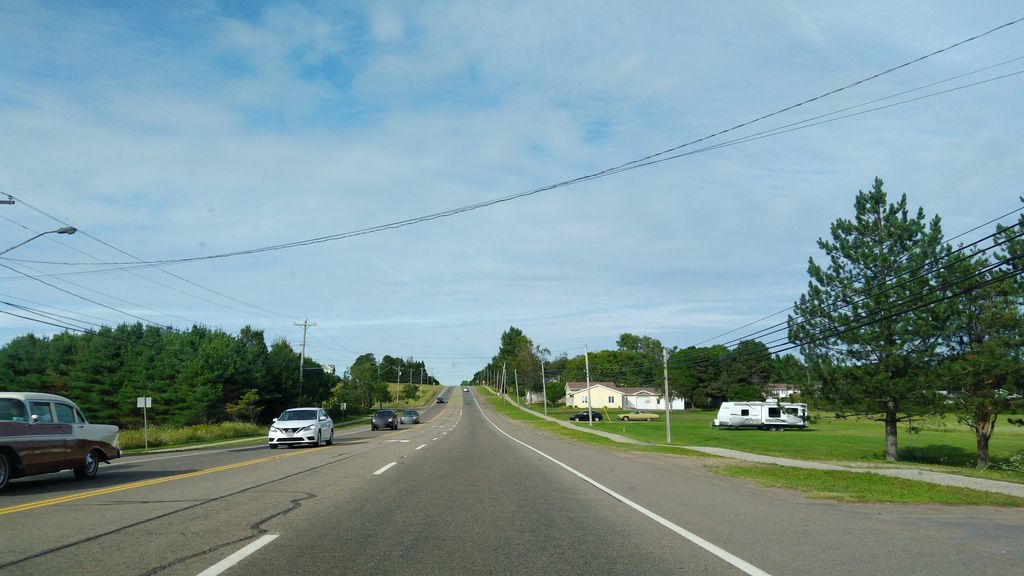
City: charlottetown